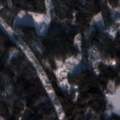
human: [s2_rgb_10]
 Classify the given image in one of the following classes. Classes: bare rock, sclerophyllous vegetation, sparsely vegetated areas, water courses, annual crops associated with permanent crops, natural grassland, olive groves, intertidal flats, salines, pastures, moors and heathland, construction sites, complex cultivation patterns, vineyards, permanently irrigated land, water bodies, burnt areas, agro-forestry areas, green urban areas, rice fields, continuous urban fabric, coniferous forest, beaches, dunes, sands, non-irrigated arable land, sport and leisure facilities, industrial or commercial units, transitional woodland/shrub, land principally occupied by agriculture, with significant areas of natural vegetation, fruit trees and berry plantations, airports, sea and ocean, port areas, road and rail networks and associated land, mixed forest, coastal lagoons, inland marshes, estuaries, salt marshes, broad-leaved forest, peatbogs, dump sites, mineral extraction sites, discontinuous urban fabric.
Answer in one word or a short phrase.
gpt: coniferous forest, mixed forest, transitional woodland/shrub